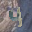
Label: 4